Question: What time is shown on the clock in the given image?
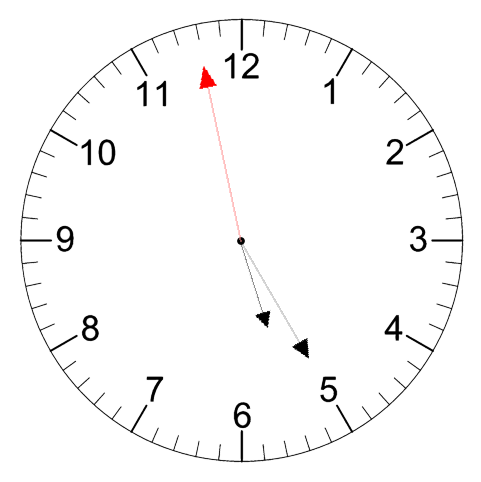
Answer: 05:24:58